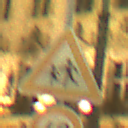
Verkehrszeichen: KinderRechts
Zusatzzeichen unten: Geschwindigkeit40
Umgebung: Outdoor, Urban
Tageszeit: Night
Wetter: Overcast
Licht: Artificial
Jahreszeit: NotSpecified
Kontrast: MediumContrast